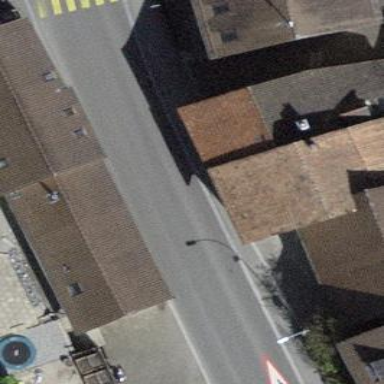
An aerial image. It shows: Building with tile roof.